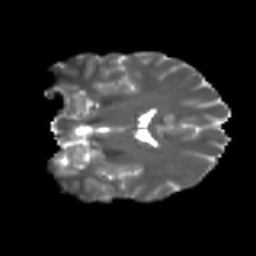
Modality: T2w
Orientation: coronal
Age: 23
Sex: female
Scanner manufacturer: ge
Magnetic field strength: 3 T
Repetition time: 7.8 s
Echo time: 0.0606 s